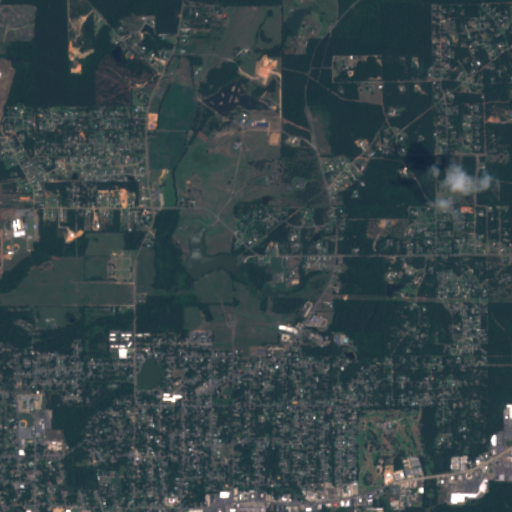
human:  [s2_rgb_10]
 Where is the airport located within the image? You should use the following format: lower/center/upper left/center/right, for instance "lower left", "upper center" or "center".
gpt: The airport is located in the upper left of the image.
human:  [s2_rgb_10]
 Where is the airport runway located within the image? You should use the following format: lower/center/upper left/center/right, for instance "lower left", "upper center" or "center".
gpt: The airport runway is located in the upper left of the image.
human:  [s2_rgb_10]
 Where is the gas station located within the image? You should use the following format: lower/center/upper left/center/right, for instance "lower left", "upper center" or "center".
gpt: The gas station is located in the lower of the image.
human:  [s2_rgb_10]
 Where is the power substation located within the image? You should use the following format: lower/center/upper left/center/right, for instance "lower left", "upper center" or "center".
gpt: The power substation is located in the lower center of the image.
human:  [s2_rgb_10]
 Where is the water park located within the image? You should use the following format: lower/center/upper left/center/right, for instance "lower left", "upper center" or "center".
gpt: The water park is located in the lower center of the image.
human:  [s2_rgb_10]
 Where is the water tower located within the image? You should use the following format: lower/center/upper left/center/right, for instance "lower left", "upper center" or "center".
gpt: The water tower is located in the lower center of the image.
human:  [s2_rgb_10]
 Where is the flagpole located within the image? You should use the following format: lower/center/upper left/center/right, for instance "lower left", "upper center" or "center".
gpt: The flagpole is located in the lower center of the image.
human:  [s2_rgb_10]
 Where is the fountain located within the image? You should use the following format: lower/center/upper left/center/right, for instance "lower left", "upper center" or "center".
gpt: The fountain is located in the lower center of the image.
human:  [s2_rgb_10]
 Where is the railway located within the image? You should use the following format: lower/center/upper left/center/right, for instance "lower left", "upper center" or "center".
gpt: The railway is located in the left of the image.
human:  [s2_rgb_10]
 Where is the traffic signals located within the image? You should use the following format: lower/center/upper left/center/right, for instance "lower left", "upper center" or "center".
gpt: The traffic signals is located in the lower center of the image.
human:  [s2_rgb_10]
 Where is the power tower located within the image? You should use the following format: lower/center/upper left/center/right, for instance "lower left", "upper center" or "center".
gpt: There is no power tower in the image.